Fundus camera: canon
Shooting center: optic_disc
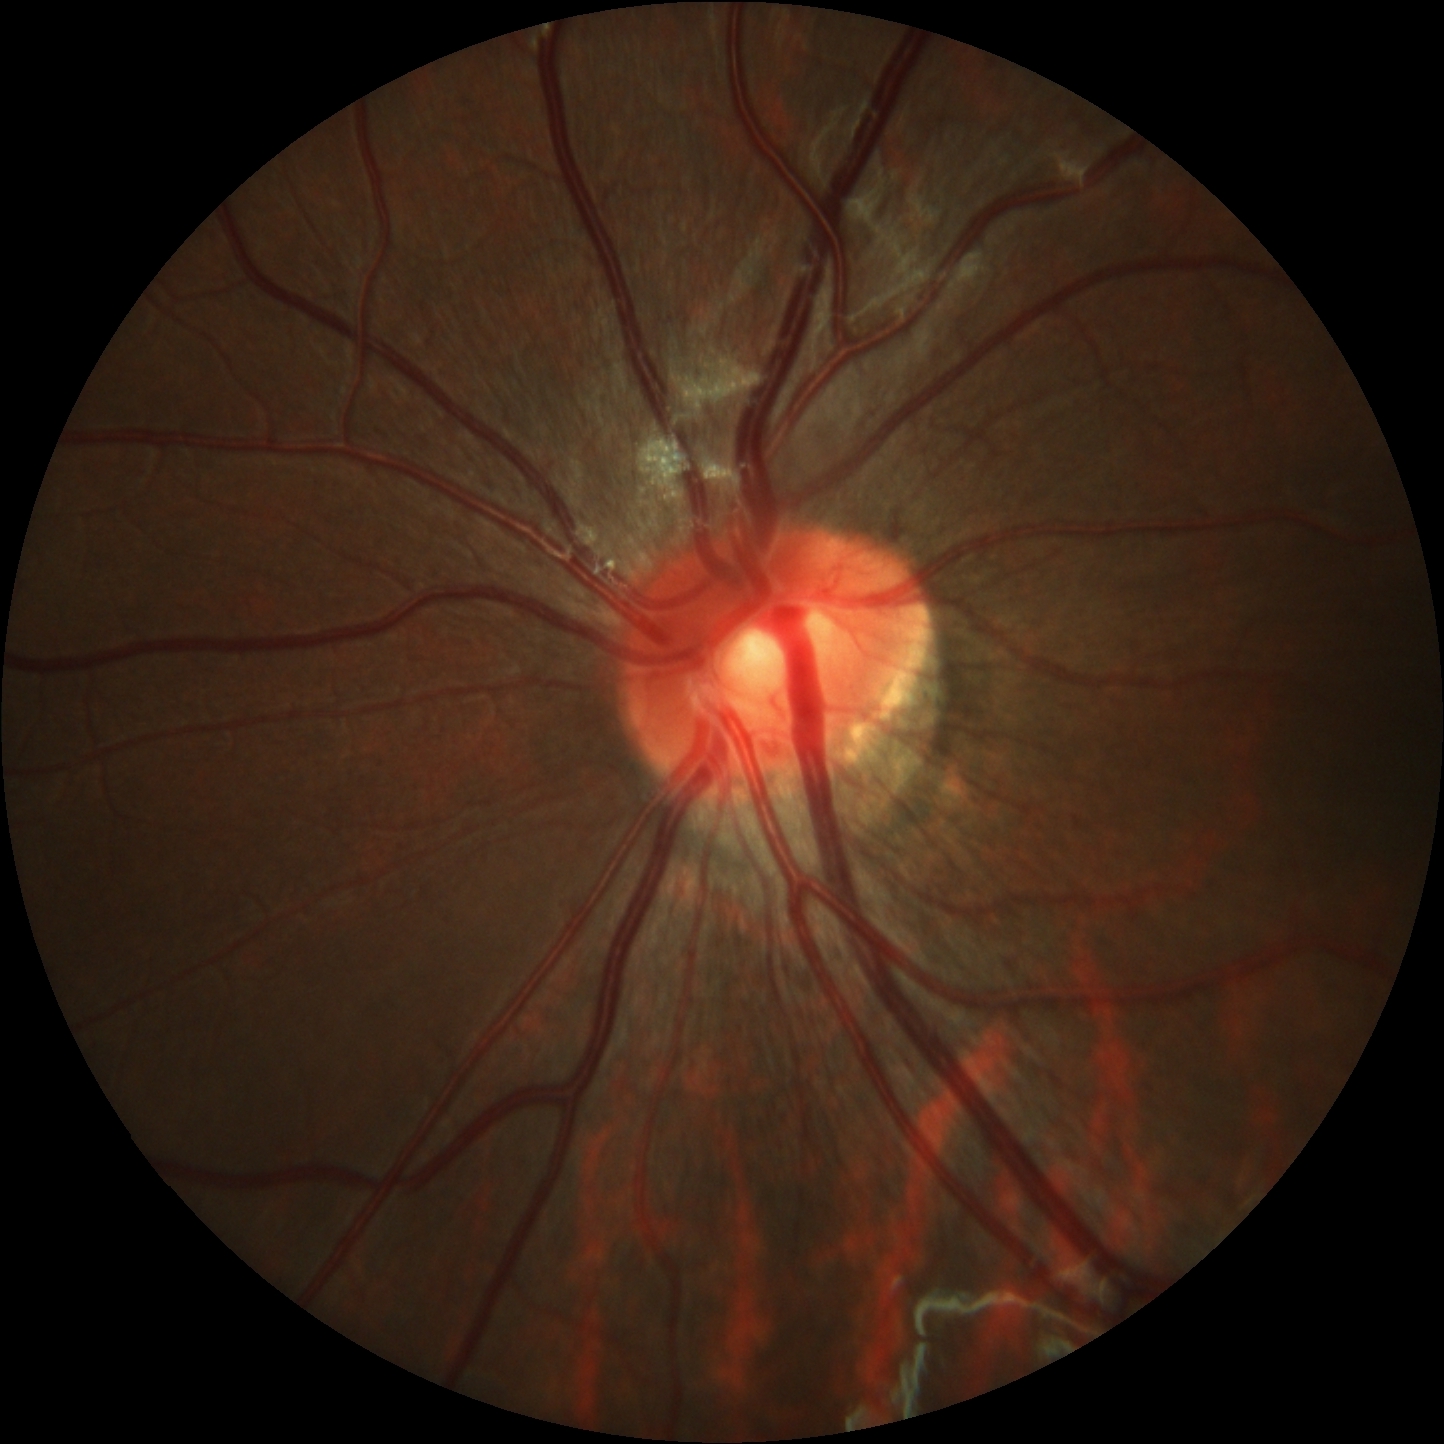
Pathologic myopia: no
Patchy retinal atrophy: present
Retinal detachment: absent